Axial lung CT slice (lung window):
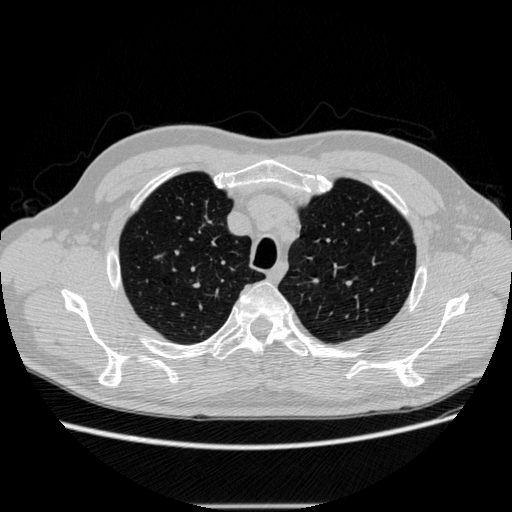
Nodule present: no